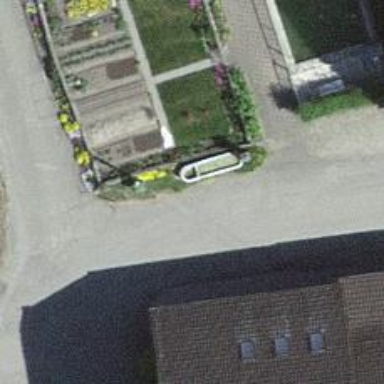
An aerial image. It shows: Fountain.